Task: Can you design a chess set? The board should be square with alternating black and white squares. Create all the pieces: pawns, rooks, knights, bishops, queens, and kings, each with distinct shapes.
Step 1540:
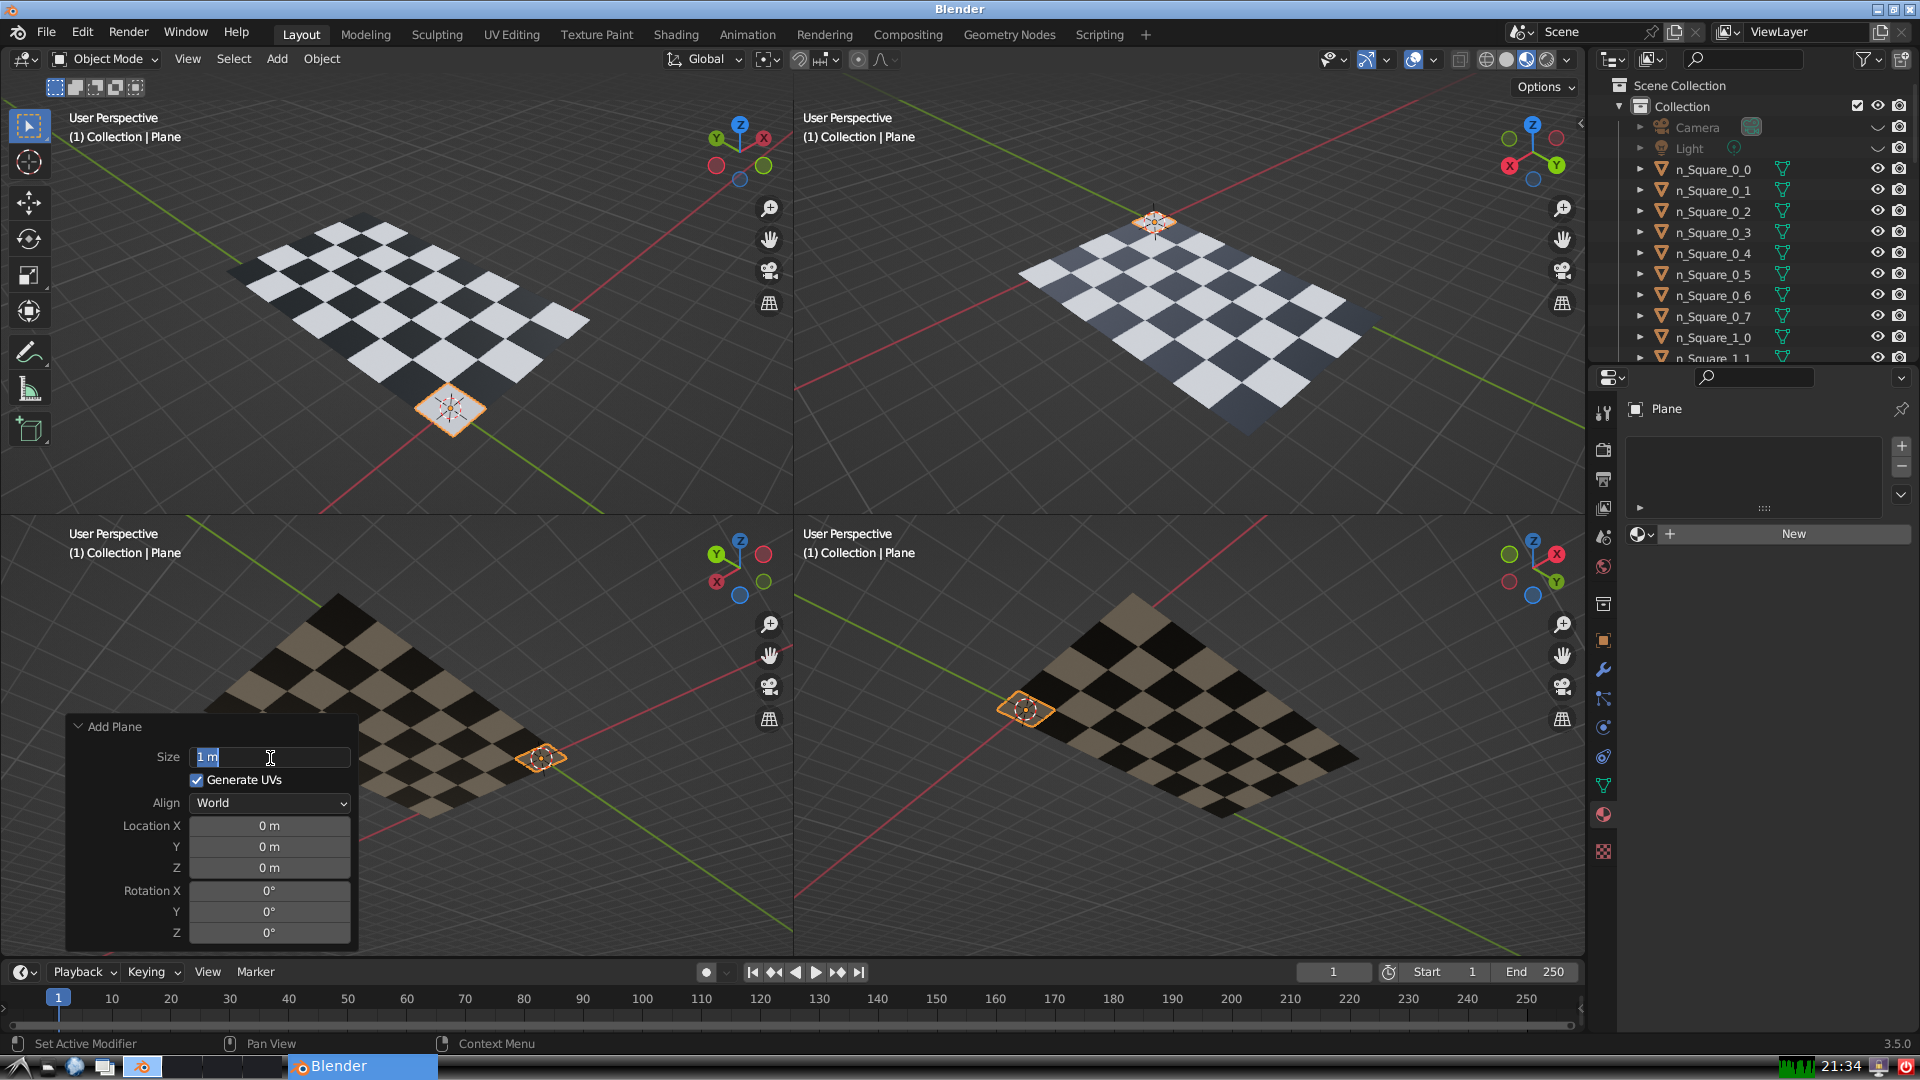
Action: input_text: 1.0